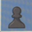
Piece: bP